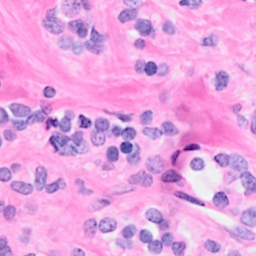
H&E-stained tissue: Breast